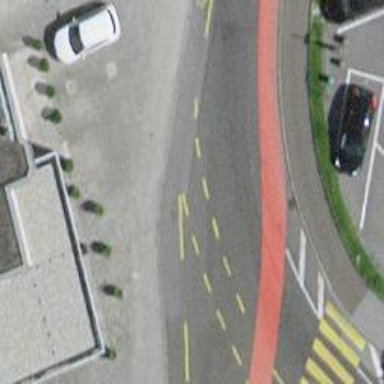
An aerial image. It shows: Asphalt road in residential area with opposite lane cycleway.